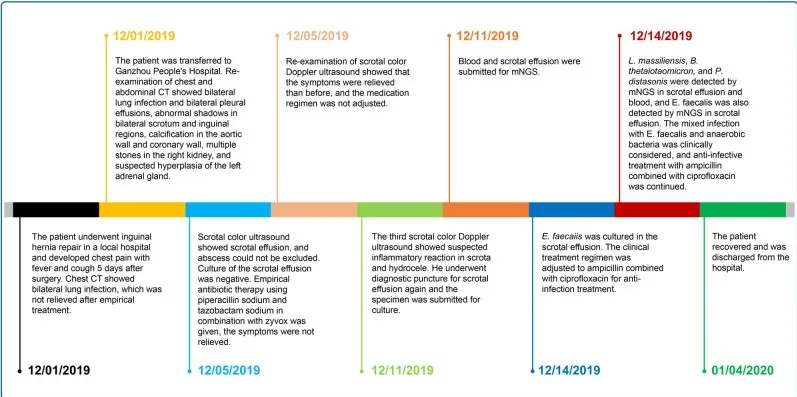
Progression diagram of the patient's condition.
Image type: chart (chart)